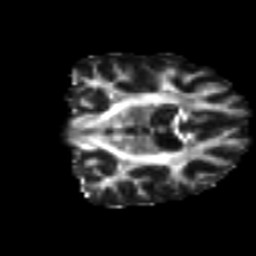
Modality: FA
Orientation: coronal
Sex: female
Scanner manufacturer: ge
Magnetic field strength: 3 T
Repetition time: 7 s
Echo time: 0.08 s